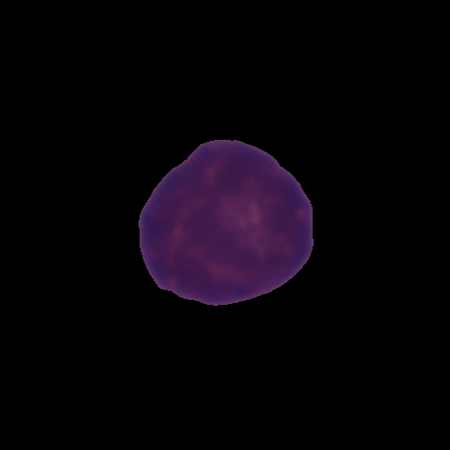
Label: healthy